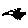
Label: bird